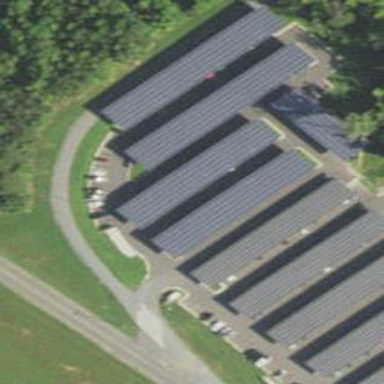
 generating power through renewable solar energy."